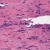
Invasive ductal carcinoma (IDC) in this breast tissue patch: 0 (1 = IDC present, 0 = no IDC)